Question:
As this image ?
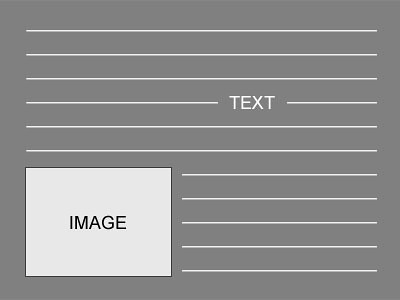
Answer: That is not possible in HTML/CSS.
Absolute positioning allows placement like that, but you should ensure other content not clashing with it - no text flowing around.
Float mechanism gives you flowing around, but only allows placing float on the horizontal level of its "anchor" - no positioning but left/right..